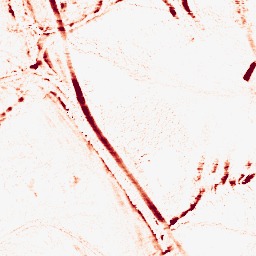
Category: morphological
Decomposition family: morphological_ellipse
Decomposition parameters: operation: opening
width: 5
height: 10
Upsampling method: bspline
Upsampling parameters: scale: 2
Upsampling scale: 2